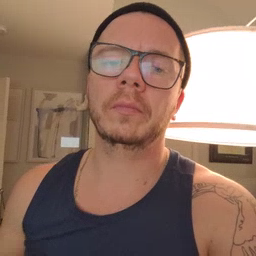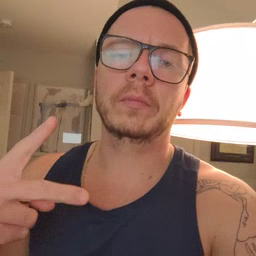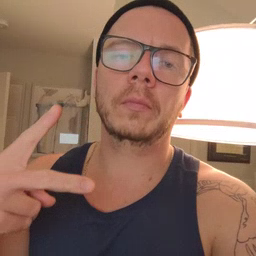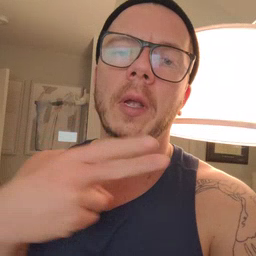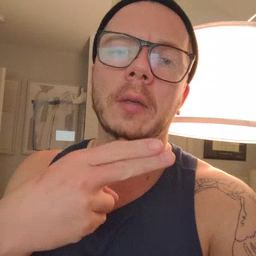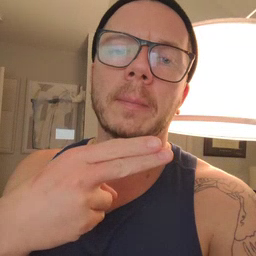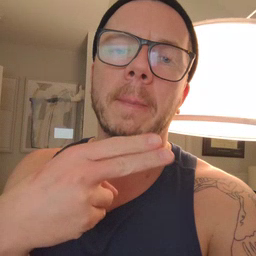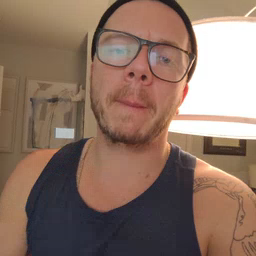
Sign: cut